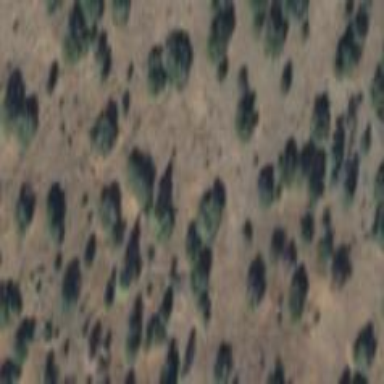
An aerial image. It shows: Area covered in scrub vegetation.